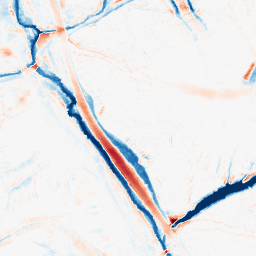
Category: morphological
Decomposition family: tophat_combined
Decomposition parameters: size: 10
Upsampling method: edge_directed
Upsampling parameters: scale: 4
Upsampling scale: 4